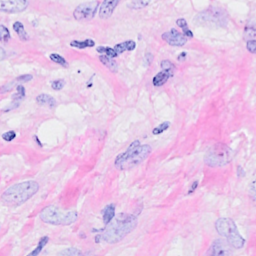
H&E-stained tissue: Breast